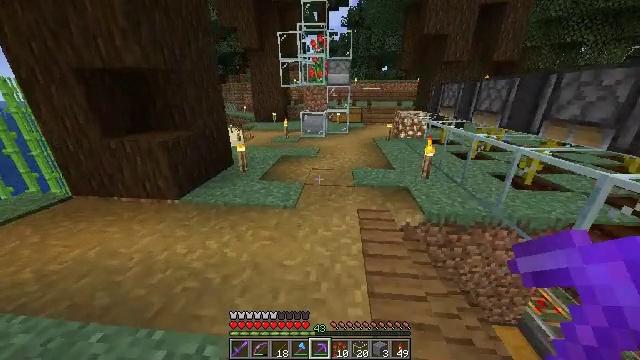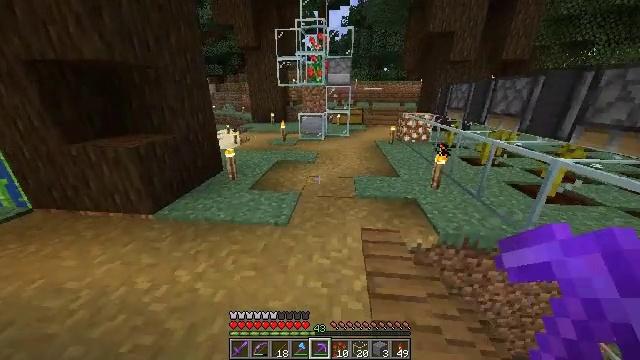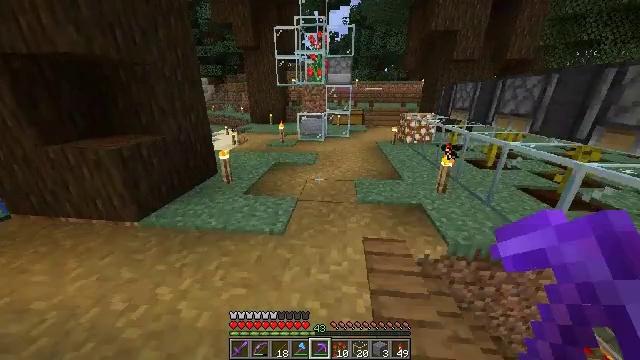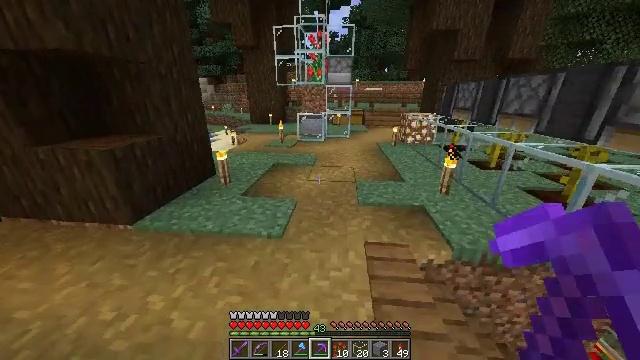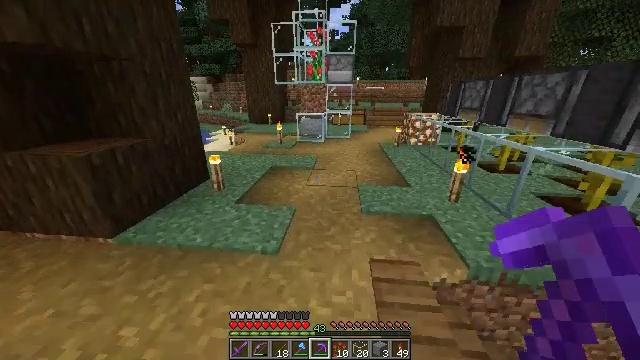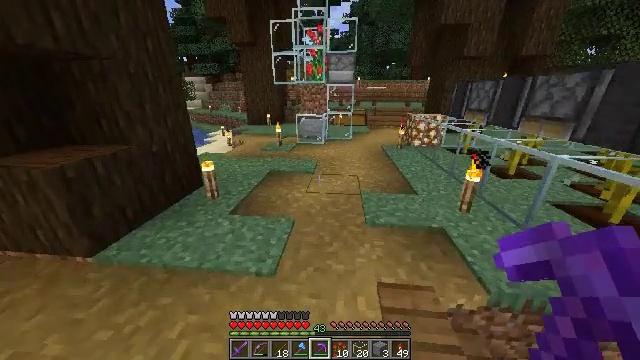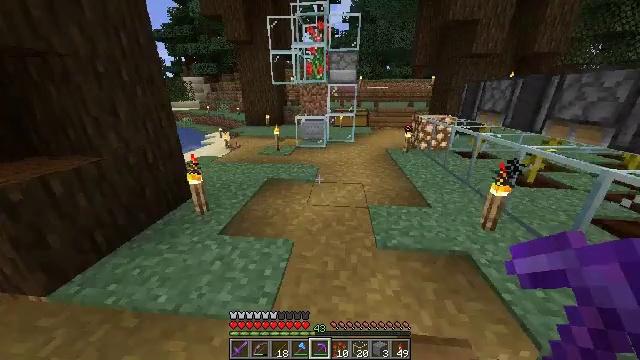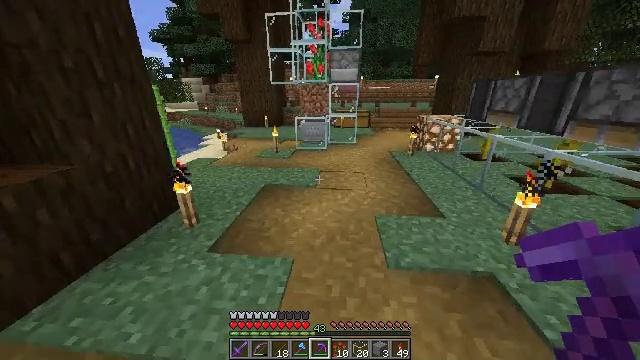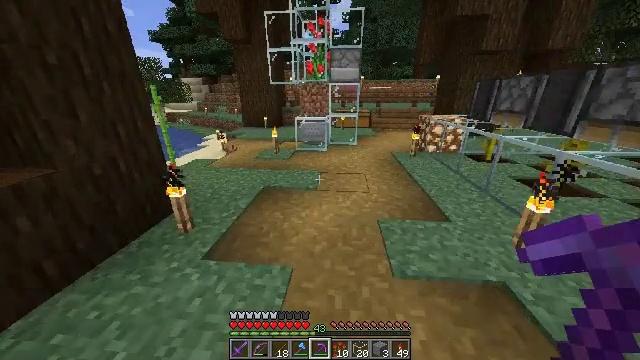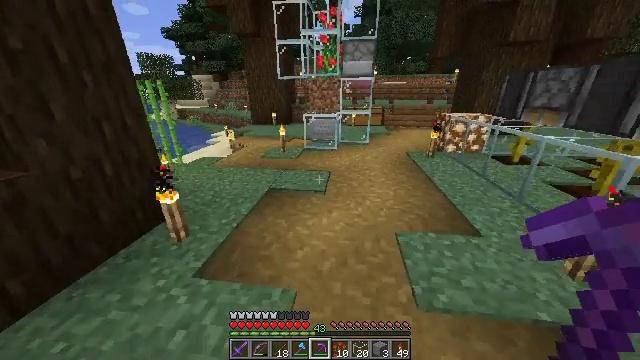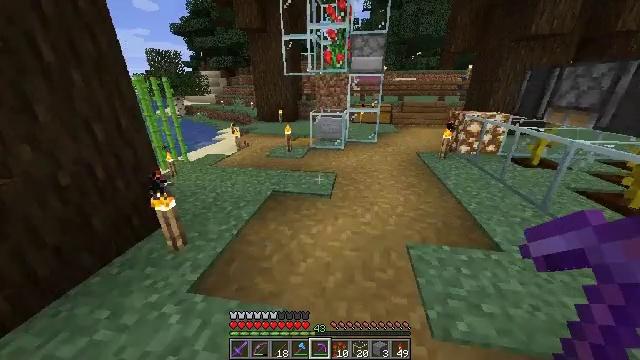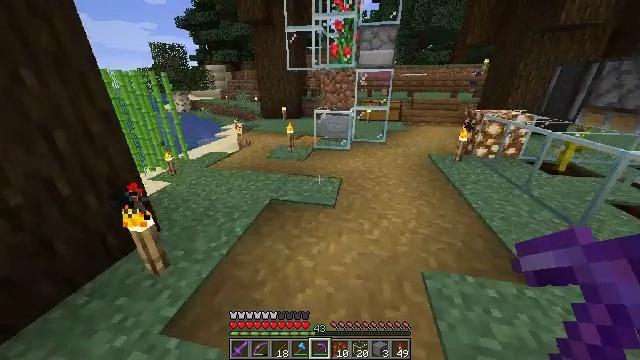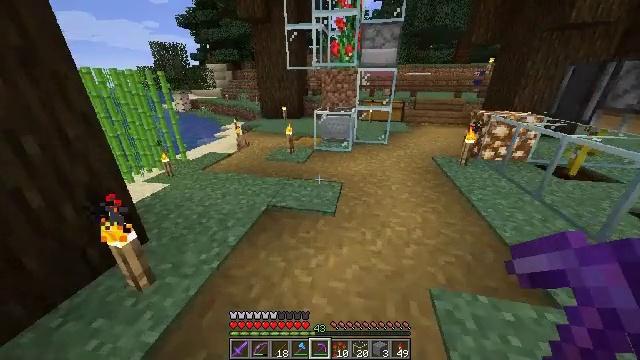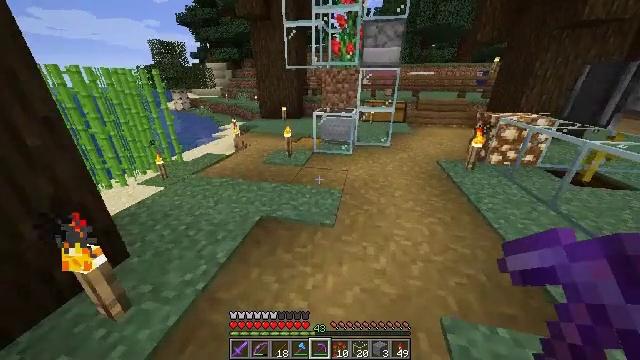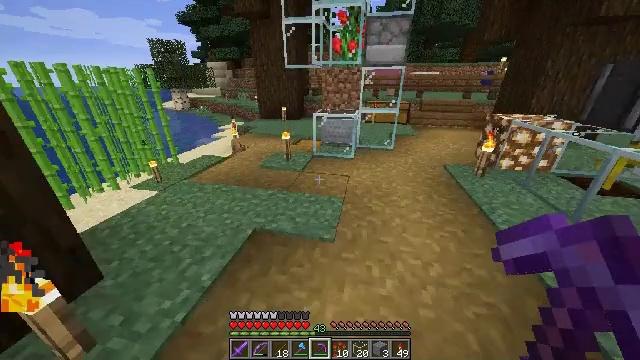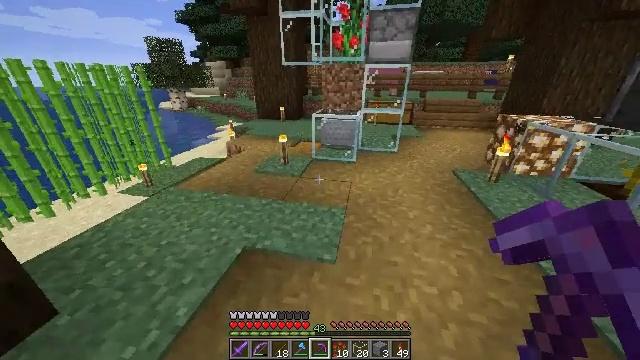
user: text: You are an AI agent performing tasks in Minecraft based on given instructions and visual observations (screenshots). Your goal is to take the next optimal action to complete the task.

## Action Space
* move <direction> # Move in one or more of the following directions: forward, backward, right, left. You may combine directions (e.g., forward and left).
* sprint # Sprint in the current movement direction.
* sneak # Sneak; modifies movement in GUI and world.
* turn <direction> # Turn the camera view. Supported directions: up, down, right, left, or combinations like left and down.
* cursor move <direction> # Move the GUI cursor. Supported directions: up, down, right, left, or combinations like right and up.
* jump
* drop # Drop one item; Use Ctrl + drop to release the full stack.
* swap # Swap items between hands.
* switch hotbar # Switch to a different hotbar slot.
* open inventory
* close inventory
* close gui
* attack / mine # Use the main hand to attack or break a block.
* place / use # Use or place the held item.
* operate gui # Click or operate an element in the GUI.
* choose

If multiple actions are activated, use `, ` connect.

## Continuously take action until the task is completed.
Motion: motion action
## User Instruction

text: Shatter the glass to collect it.
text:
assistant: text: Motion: move forward, sprint
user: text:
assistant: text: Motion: move forward, sprint
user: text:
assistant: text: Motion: move forward, sprint
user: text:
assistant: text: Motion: move forward, sprint
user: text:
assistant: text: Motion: move forward, sprint
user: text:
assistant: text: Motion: move forward, sprint
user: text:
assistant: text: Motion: move forward, sprint
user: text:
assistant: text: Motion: move forward, sprint
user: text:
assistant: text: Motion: move forward, sprint, turn left
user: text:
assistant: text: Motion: move forward, sprint, turn left
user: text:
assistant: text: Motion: move forward, sprint, turn left and down
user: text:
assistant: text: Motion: move forward, sprint
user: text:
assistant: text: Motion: move forward, sprint
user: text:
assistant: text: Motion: move forward, sprint
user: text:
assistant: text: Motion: move forward, sprint
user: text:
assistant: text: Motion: move forward, sprint
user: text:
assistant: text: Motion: move forward, sprint
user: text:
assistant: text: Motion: move forward and move left, sprint
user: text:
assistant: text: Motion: move forward and move left, sprint
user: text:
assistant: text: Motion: move forward and move left, sprint
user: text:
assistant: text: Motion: move forward and move left, sprint
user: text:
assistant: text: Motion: move forward and move left, sprint, turn right and down
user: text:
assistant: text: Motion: move forward and move left, sprint, turn right and down
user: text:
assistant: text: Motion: move forward and move left, sprint, turn right and down
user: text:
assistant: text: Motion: move forward and move left, sprint, turn right and down
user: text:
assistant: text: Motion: move forward and move left, sprint, turn right and down
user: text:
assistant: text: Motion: move forward and move left, sprint, turn right
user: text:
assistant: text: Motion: move forward and move left, sprint
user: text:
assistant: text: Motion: move forward
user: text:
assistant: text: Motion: move forward